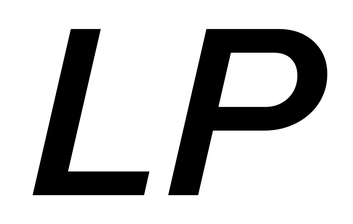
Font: InstrumentSans-Italic_SemiBold_Italic